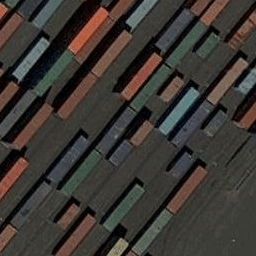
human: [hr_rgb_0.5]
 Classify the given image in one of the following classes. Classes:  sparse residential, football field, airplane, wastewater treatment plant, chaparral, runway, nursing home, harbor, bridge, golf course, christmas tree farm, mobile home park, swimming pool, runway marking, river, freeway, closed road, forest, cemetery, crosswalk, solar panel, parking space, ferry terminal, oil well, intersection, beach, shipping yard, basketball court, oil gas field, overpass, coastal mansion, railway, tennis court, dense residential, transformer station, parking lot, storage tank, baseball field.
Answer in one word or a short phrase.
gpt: shipping yard